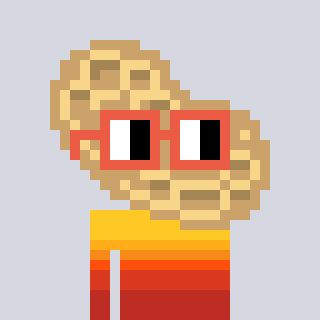
a pixel art character with square orange glasses, a peanut-shaped head and a darkpink-colored body on a cool background